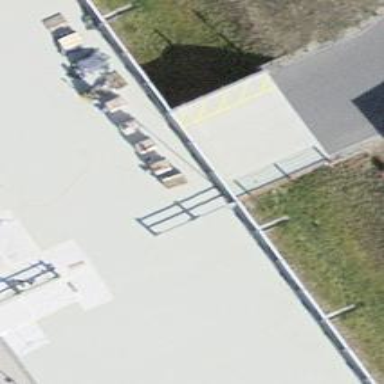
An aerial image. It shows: Entrance to multi-storey parking facility.